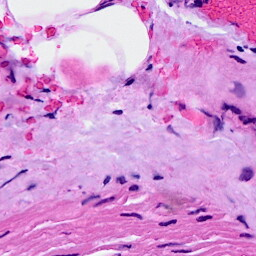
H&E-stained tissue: Breast